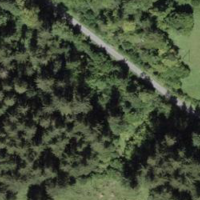
EUNIS habitat code: 43
Species observed at this site:
Campanula trachelium